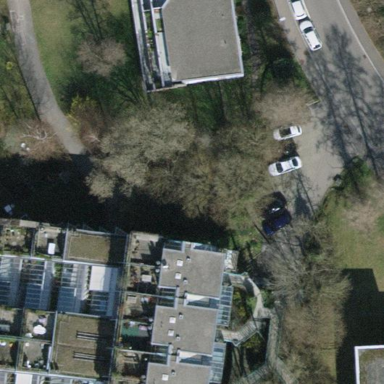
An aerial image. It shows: Image showing building with apartments.